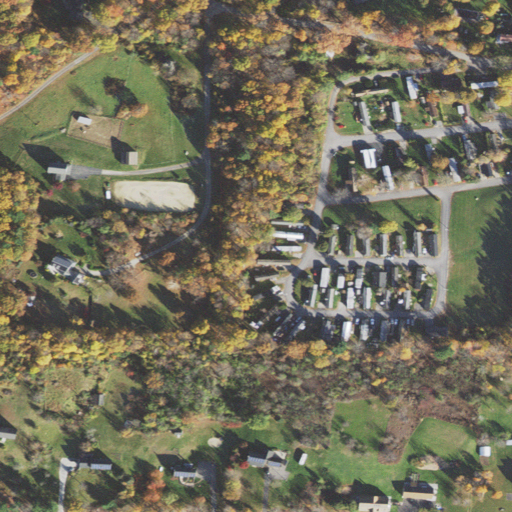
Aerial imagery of mountain in Massachusetts named Oak Hill containing pasture, deciduous forest, medium intensity development, low intensity development, mixed forest, open development, barren land, shrub, evergreen forest, and high intensity development